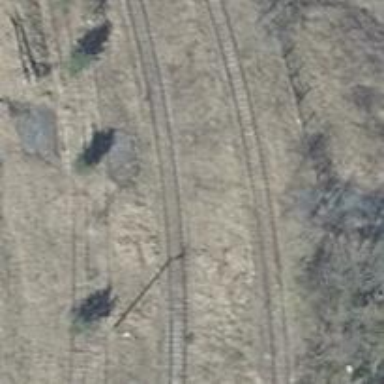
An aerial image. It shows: Unused railway yard.